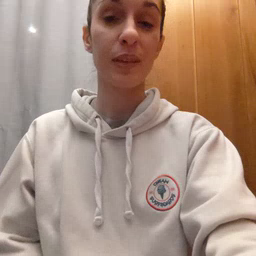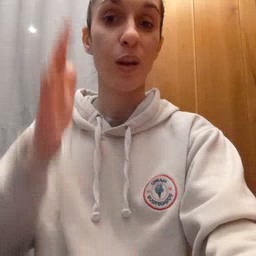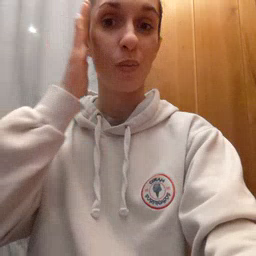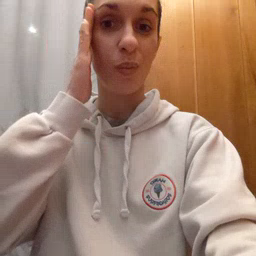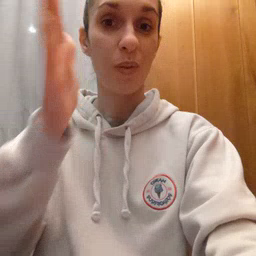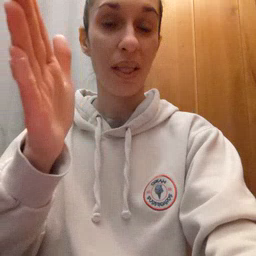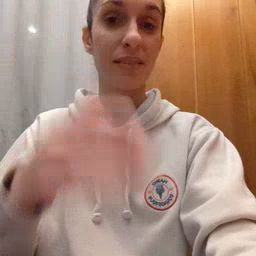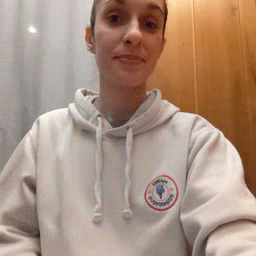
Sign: will